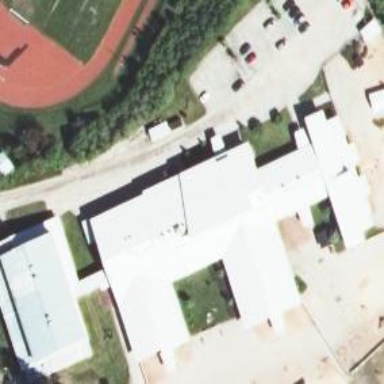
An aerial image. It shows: School.